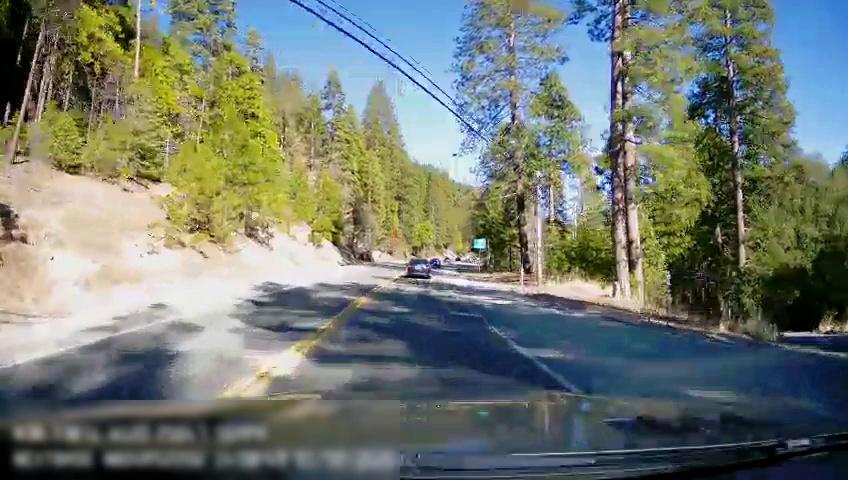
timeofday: Day
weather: Sunny
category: Drivable Space
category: Vehicles | Car
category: Vehicles | Car
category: Lanes | Opposite Lane
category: Lanes | Opposite Lane
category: Lanes | Current Lane
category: Lanes | Current Lane
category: Traffic | Signs